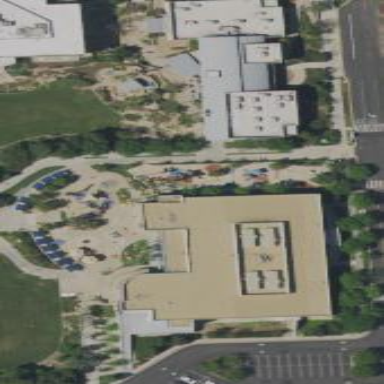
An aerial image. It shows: Playground area for leisure activities on the land.